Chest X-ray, AP view. Patient: 53 years old, sex M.
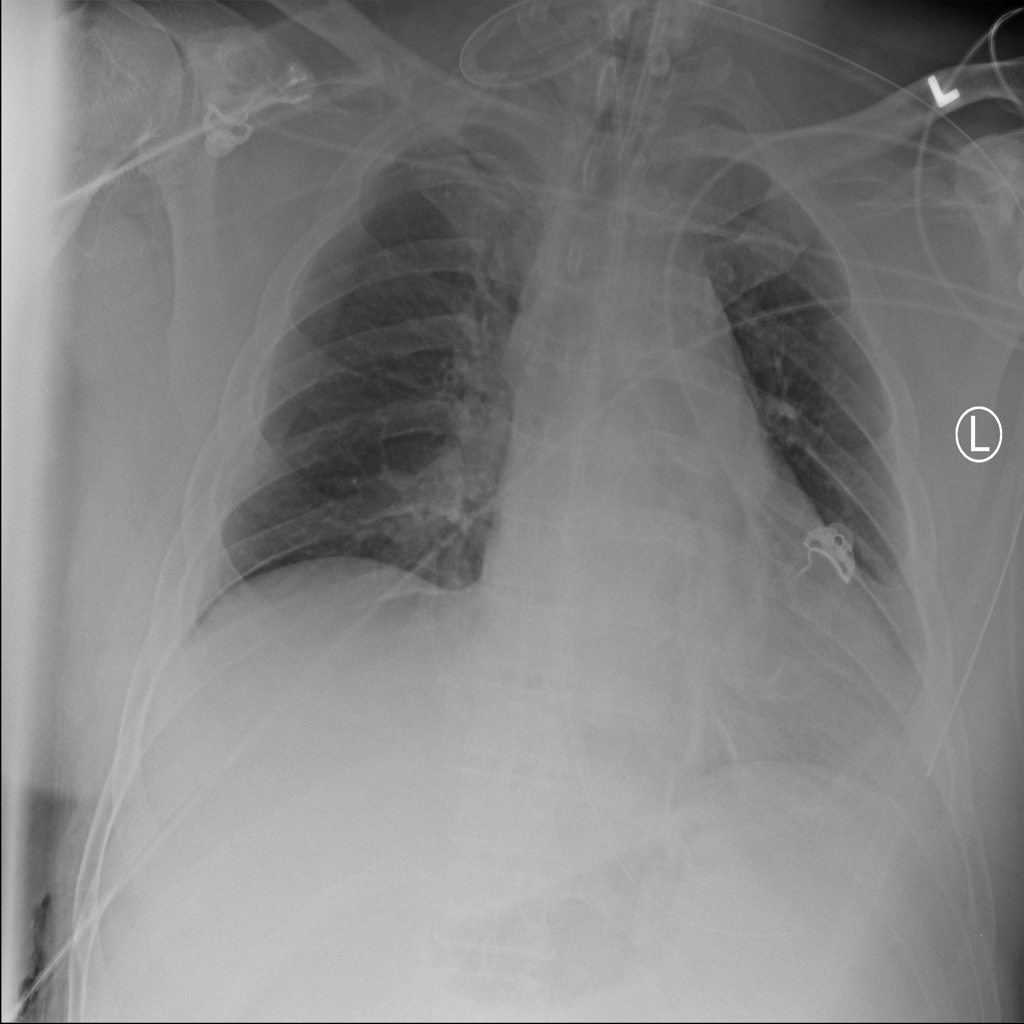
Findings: No Finding